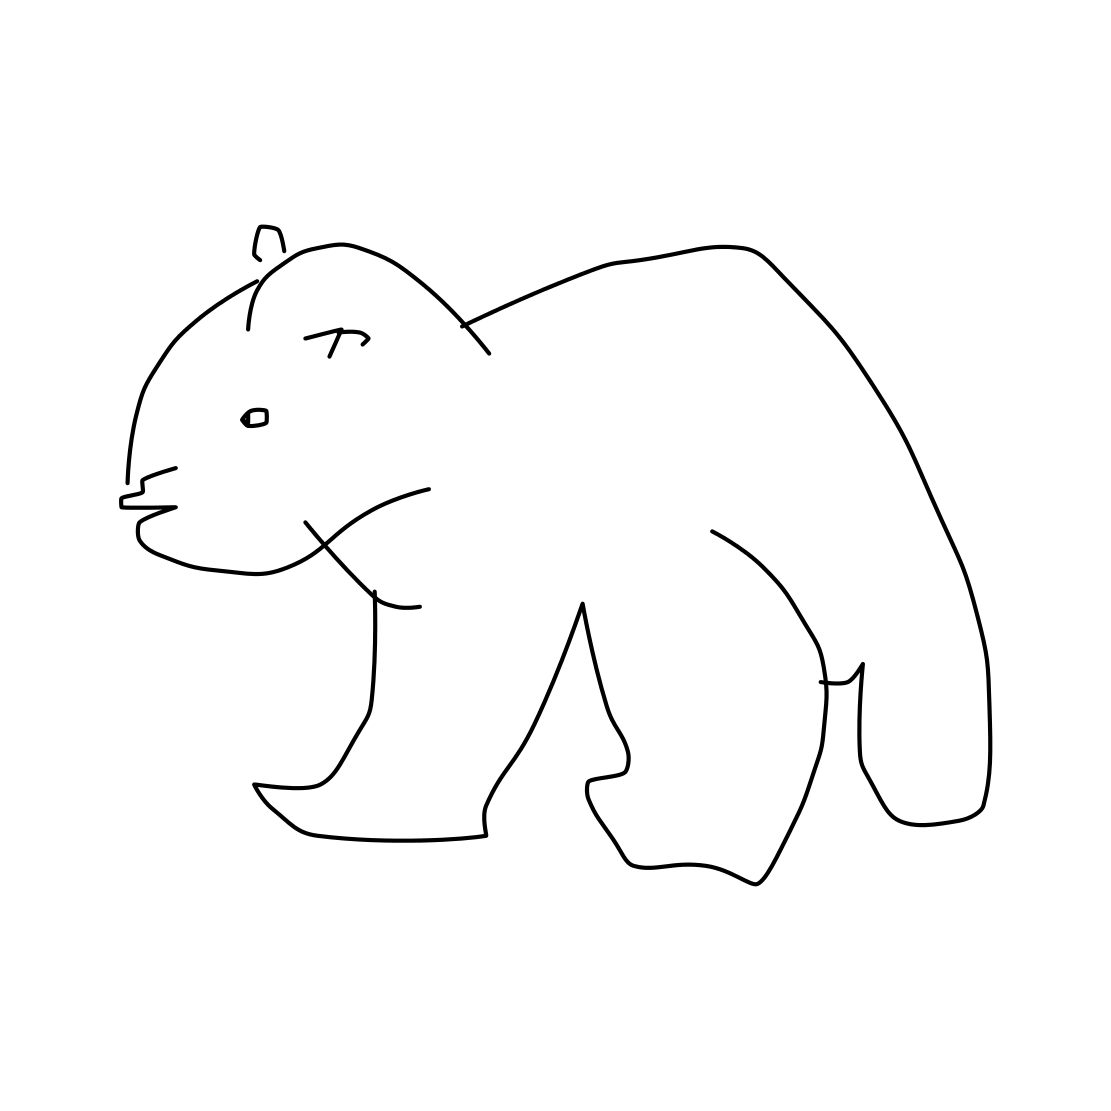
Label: bear (animal)